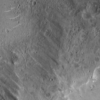
Label: not_dusty